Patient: sex F, age 71
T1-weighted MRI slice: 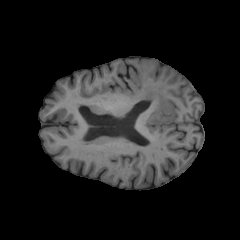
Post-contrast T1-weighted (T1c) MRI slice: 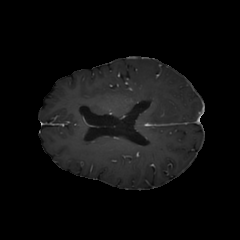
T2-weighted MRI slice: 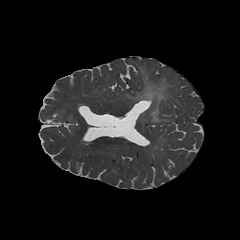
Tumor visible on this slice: yes
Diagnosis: Astrocytoma, IDH-mutant
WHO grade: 2